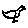
Label: bird